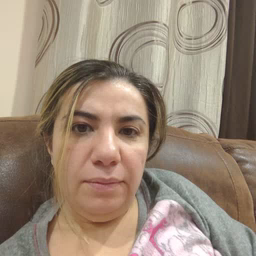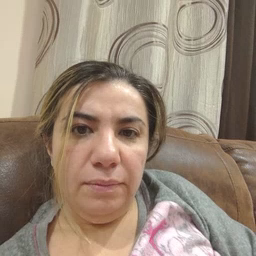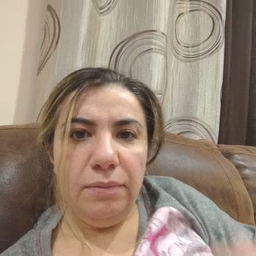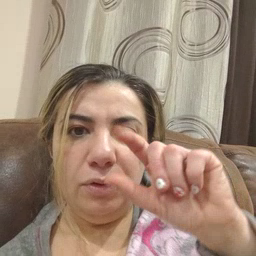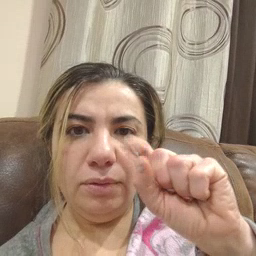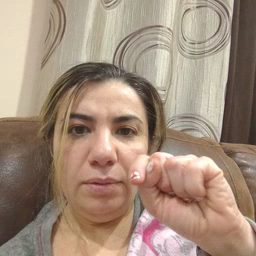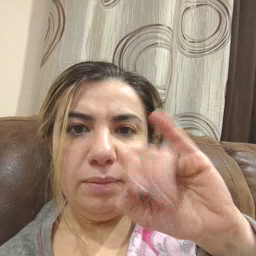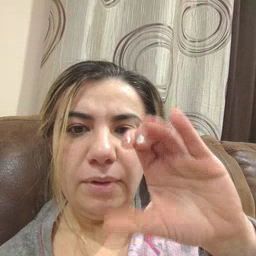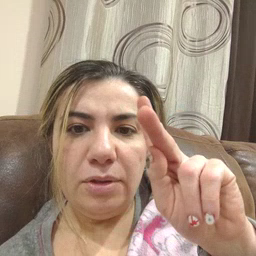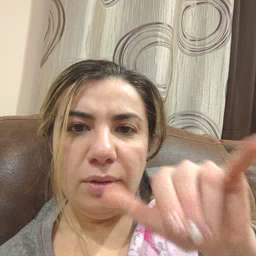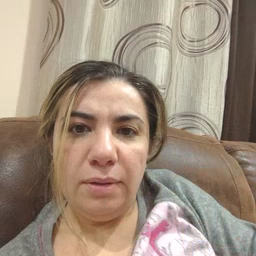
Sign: sticky